Question: The two divs in between are not properly aligned with the two red divs on both sides.
I used ".menu:nth-child(2n){margin-top:-20px;}" as Monika suggested but still cannot get the result

'''
* {
box-sizing: border-box;
}
.menu {
height:200px;
width: 25%;
float:left;
padding: 15px;
border: 1px solid red;
background:red;
}
.men {
height:200px;
width: 25%;
float:left;
padding: 15px;
border: 1px solid red;
background:green;
margin-top:-20px;
}
.main {margin-top:5%;
height:20px;
width: 50%;
float:left;
padding:0px;
border: 1px solid red;
background:#222;
}
.mai {
margin-top:5%;
height:30px;
width: 50%;
float:left;
padding:0px;
border: 1px solid red;
background:#222;}
<div class="menu"><ul><li>The Flight</li> </ul></div>
<div class="main"></div>
<div class="mai"></div>
<div class="men"><ul> P<li>The Flight</li></ul></div>
'''
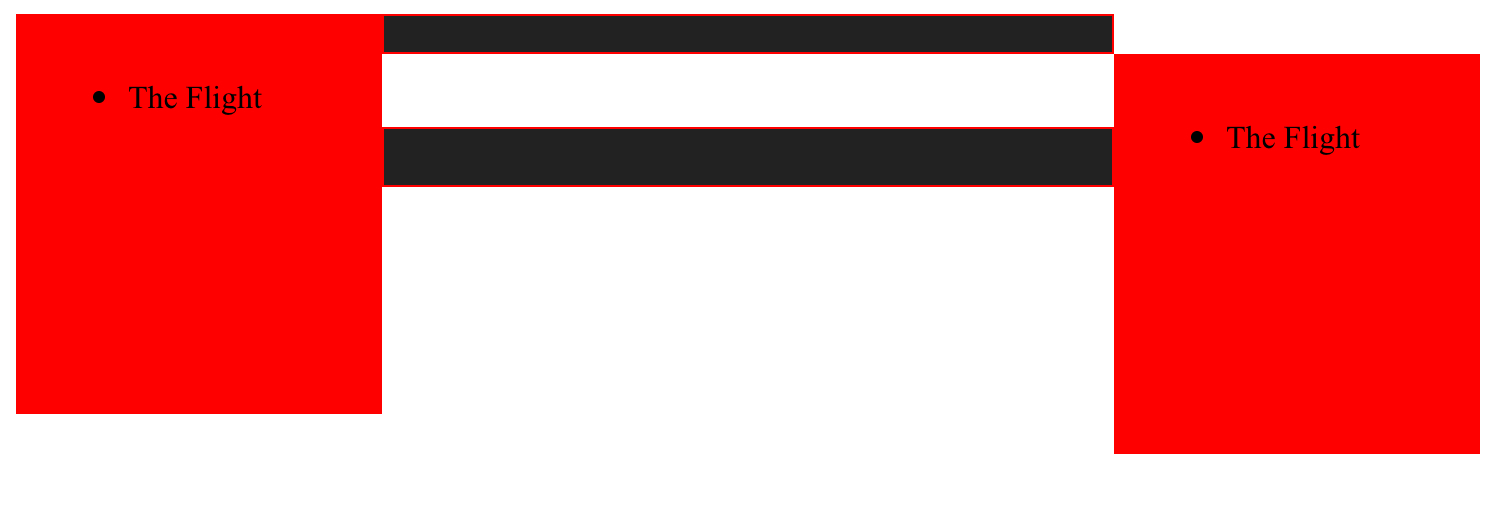
Answer: <URL>
According to your code, they're not aligning because you have a 'margin-top' for '.main', just remove the line.
'''
* {
box-sizing: border-box;
}
.menu {
height:200px;
width: 25%;
float:left;
padding: 15px;
border: 1px solid red;
background:red;
}
.men {
height:200px;
width: 25%;
float:left;
padding: 15px;
border: 1px solid red;
background:green;
margin-top:-20px;
}
.main {
height:20px;
width: 50%;
float:left;
padding:0px;
border: 1px solid red;
background:#222;
}
.mai {
margin-top:5%;
height:30px;
width: 50%;
float:left;
padding:0px;
border: 1px solid red;
background:#222;}
'''
'''
<div class="menu"><ul><li>The Flight</li> </ul></div>
<div class="main"></div>
<div class="mai"></div>
<div class="men"><ul> P<li>The Flight</li></ul></div>
'''